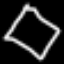
Label: diamond